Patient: sex M, age 57
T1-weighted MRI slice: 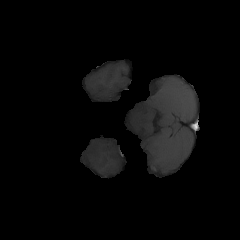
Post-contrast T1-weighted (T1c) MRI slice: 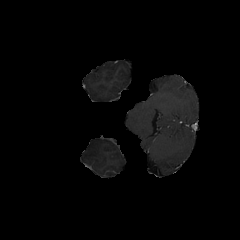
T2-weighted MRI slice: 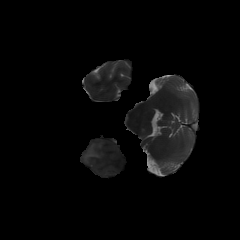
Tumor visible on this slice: yes
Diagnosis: Glioblastoma, IDH-wildtype
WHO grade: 4